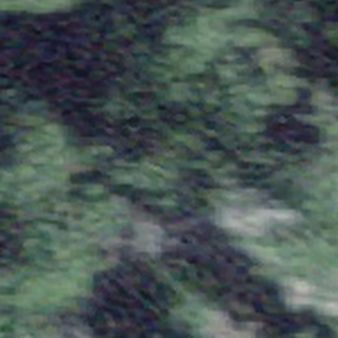
Label: other